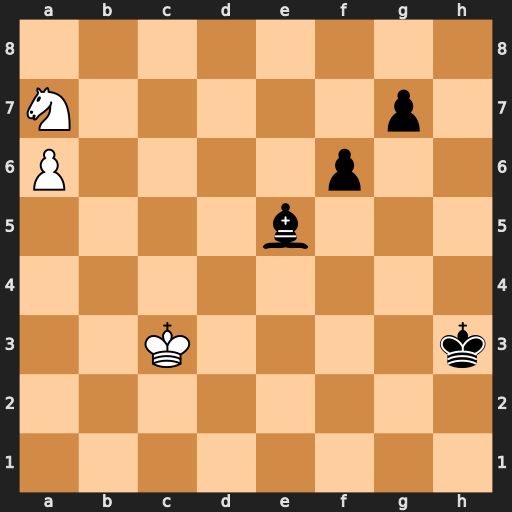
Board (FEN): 8/N5p1/P4p2/4b3/8/2K4k/8/8
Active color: w
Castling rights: -
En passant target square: -
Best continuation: Kc4 Bc7 Kc5 f5 Nc6 f4 a7 f3 a8=Q